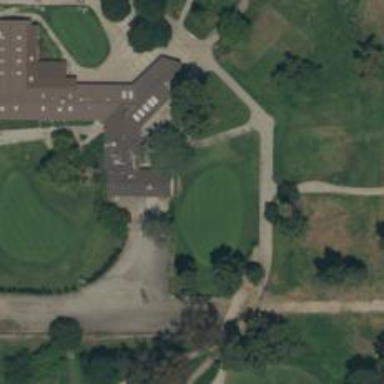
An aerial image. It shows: Path for both road and golf.